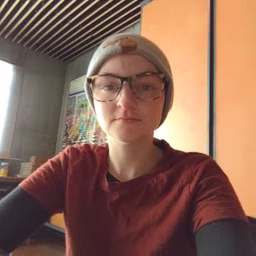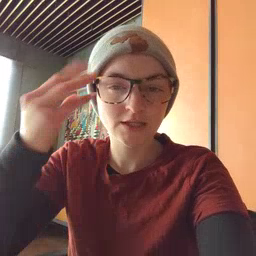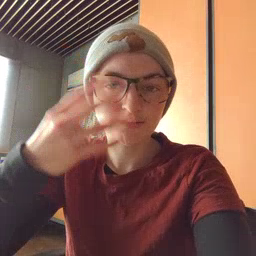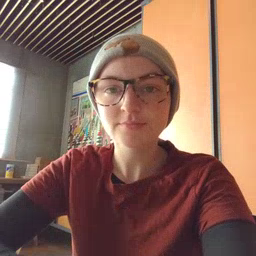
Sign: sun